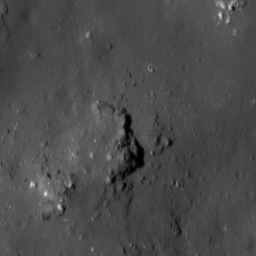
Pit: Tycho 5d
Host crater: Tycho
Host type: impact_melt
Lunar coordinates: latitude -42.612, longitude 348.648